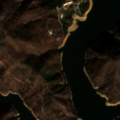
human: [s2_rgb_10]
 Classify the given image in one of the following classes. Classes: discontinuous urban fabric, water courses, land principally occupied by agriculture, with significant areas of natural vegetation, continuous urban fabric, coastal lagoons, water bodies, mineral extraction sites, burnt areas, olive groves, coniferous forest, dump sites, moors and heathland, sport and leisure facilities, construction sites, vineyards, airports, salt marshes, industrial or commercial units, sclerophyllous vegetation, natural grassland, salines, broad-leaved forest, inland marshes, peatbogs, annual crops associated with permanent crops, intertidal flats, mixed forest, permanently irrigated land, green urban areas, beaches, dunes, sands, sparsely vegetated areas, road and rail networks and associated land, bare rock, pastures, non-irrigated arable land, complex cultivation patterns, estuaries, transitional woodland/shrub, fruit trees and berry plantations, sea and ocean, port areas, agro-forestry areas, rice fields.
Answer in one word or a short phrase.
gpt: broad-leaved forest, coniferous forest, transitional woodland/shrub, water bodies